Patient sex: M
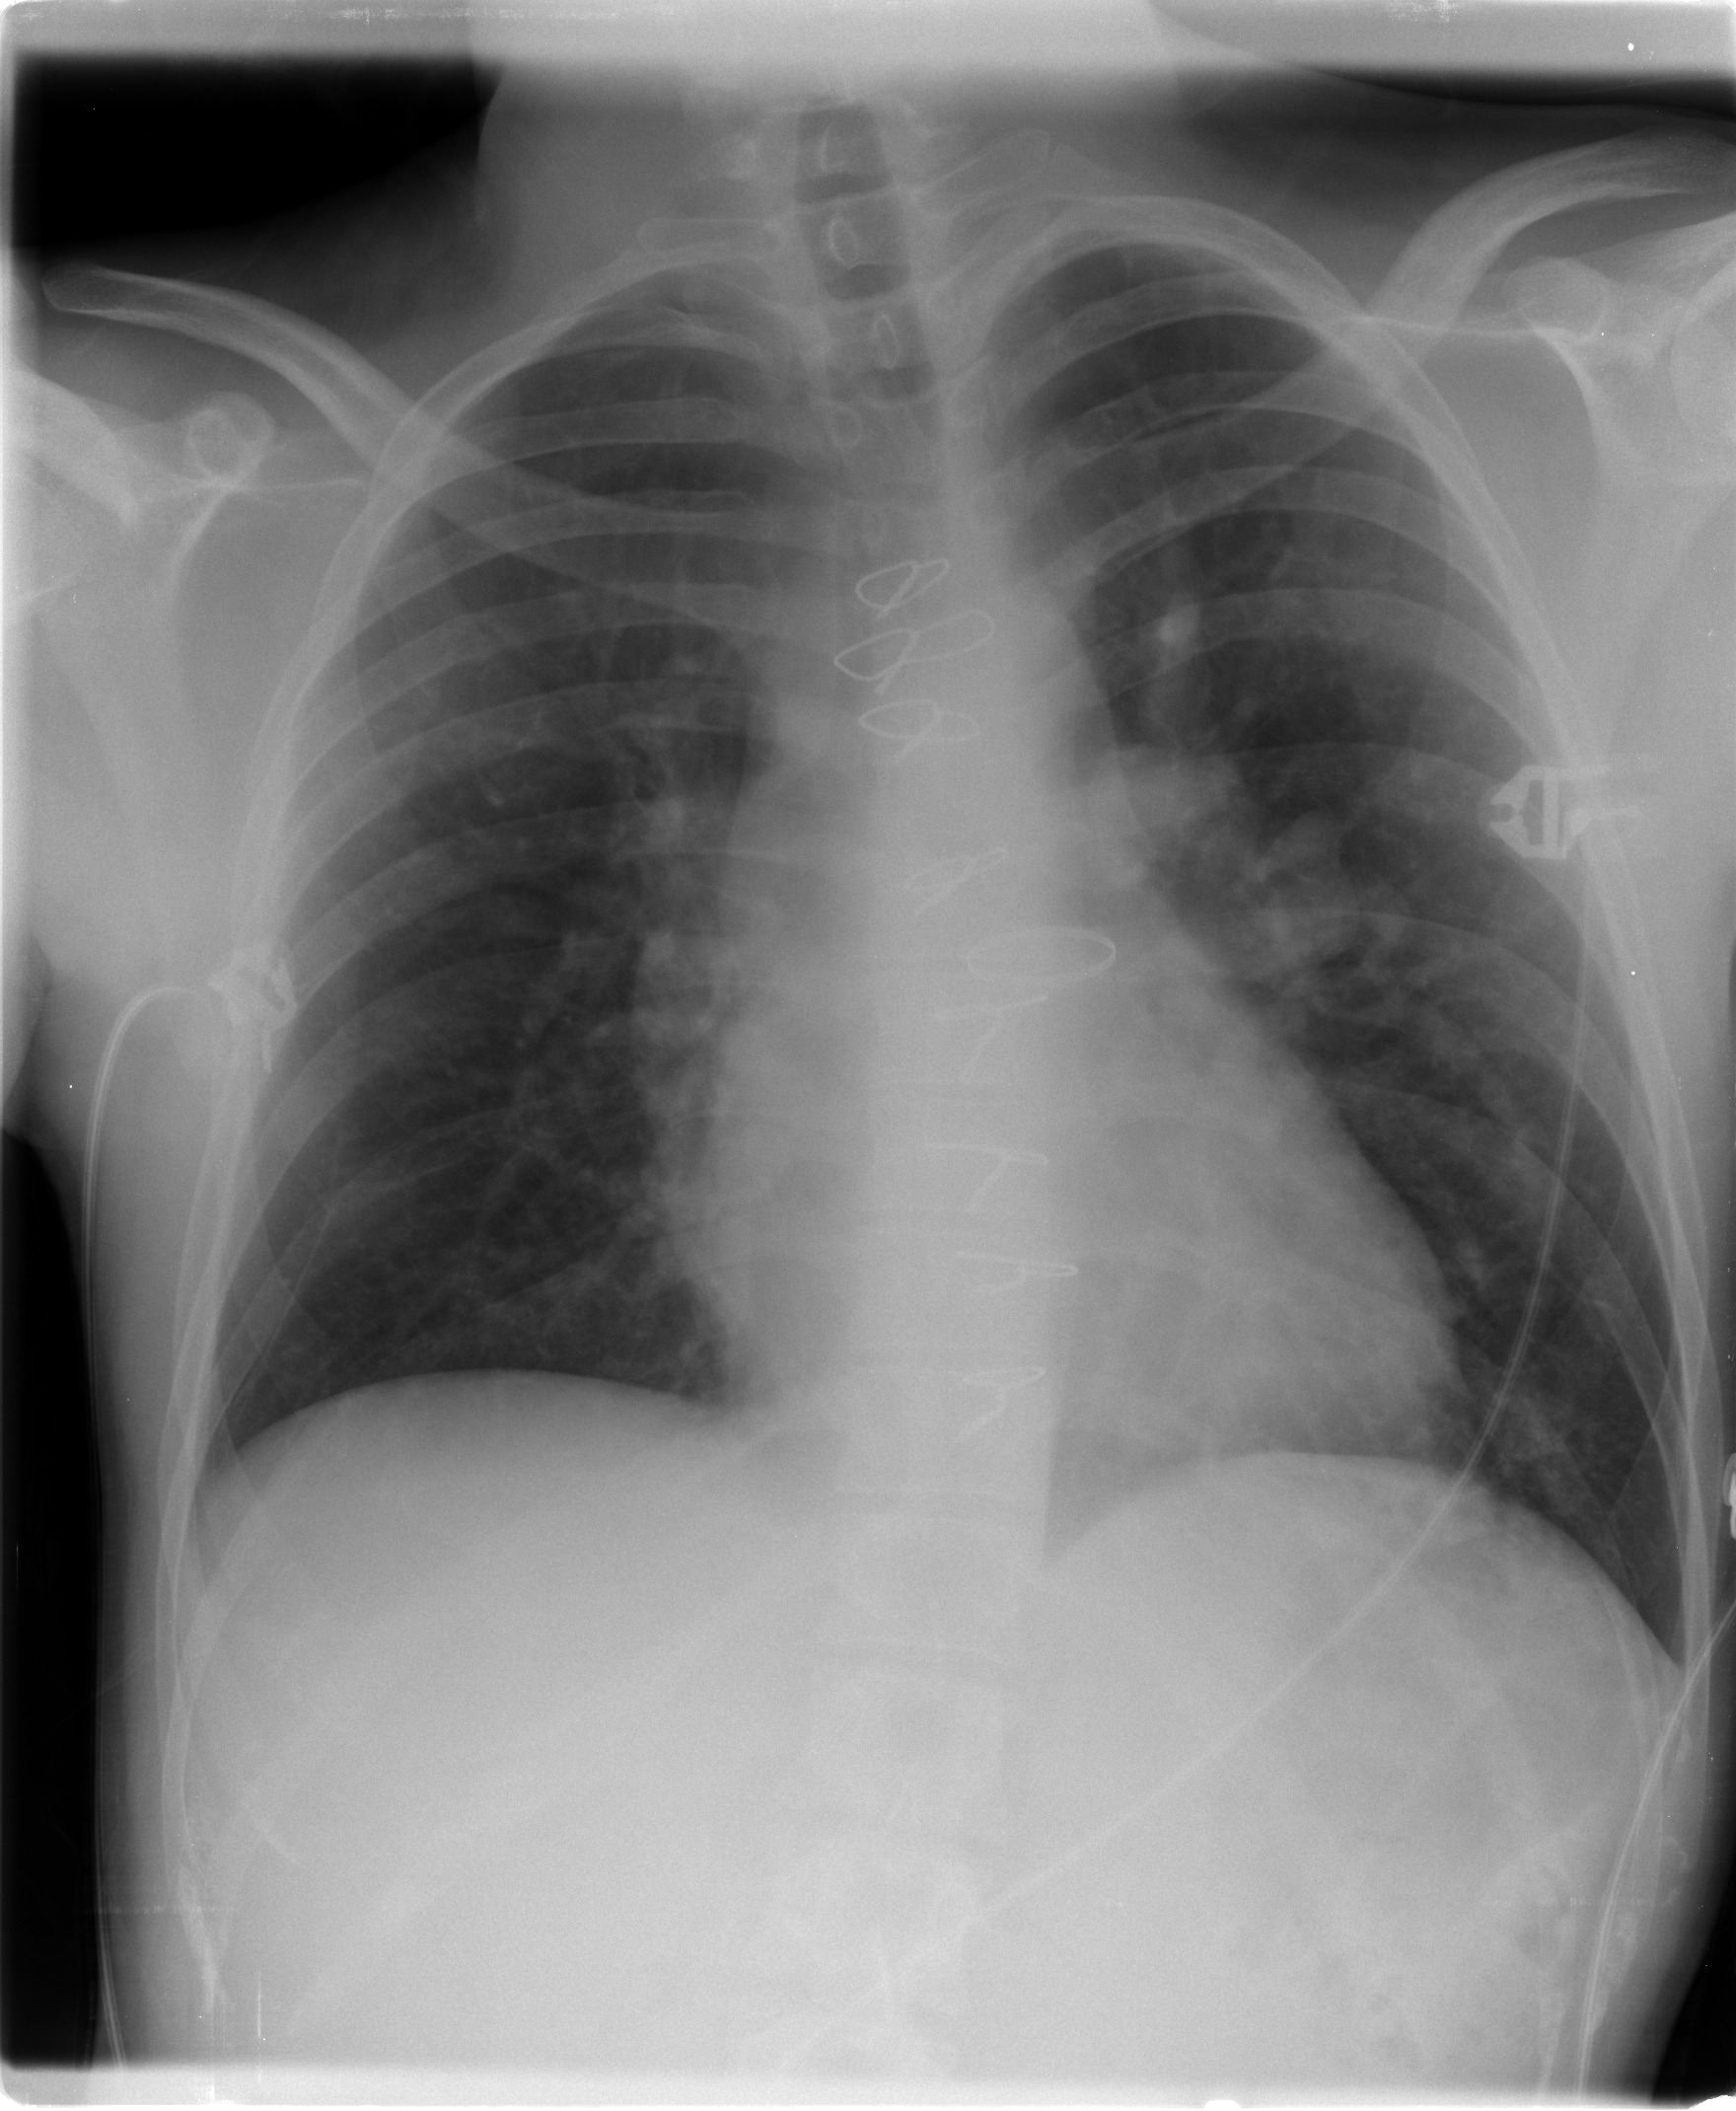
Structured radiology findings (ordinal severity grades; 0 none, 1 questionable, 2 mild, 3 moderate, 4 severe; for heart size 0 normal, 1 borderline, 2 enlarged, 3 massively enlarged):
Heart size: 2
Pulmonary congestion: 2
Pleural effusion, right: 0
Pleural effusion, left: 0
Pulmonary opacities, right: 0
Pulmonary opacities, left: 2
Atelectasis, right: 0
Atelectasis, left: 2